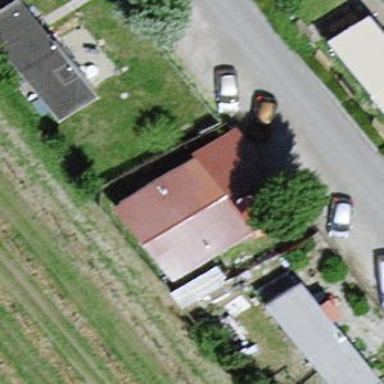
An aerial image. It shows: Simple house.